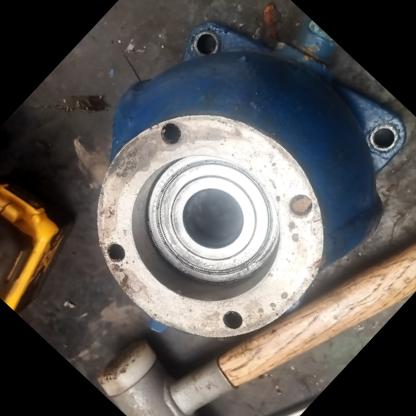
Klasa: inne